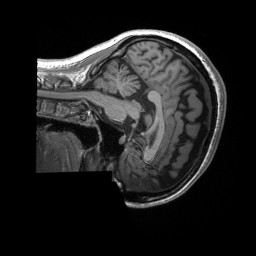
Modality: T1w
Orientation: sagittal
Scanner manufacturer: siemens
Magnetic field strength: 3 T
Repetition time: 2.4 s
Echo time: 0.00224 s